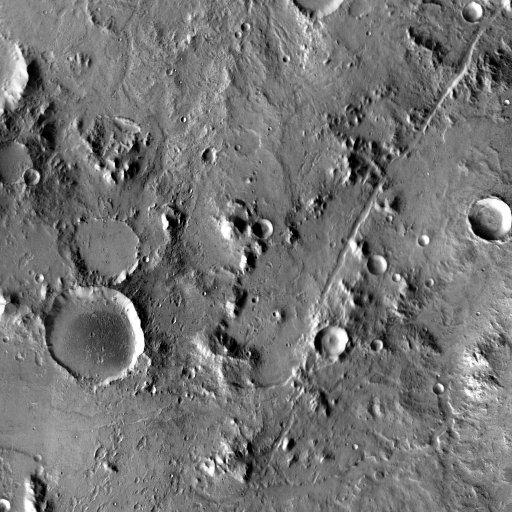
Crater classes present: Background, Other, Layered, Secondary